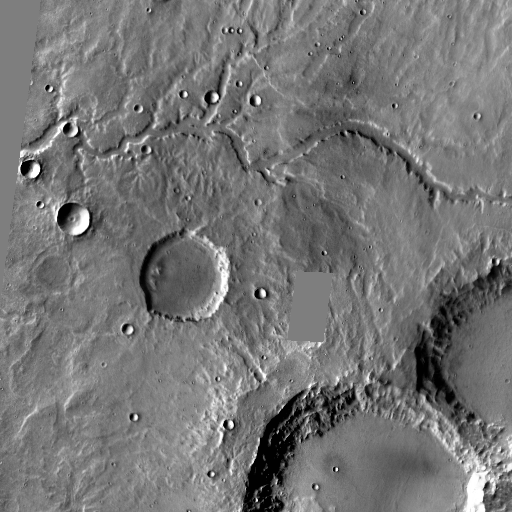
Crater classes present: Background, Other, Buried